Aerial crown-view tile of a tropical tree (Barro Colorado Island, Panama), acquired 20240813:
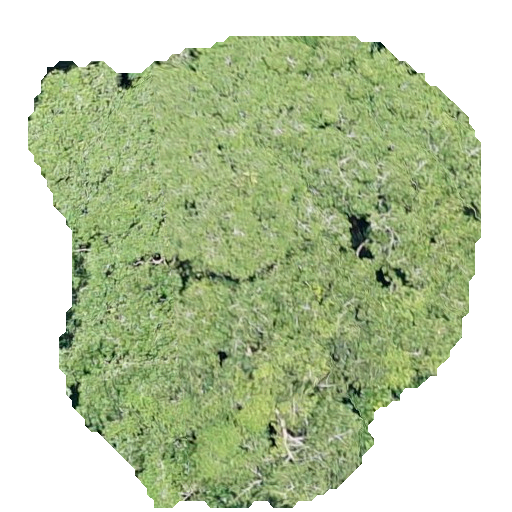
Species: Virola surinamensis
GBIF accepted scientific name: Virola surinamensis
Crown area: 249.673 m²